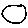
Label: circle